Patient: sex M, age 17
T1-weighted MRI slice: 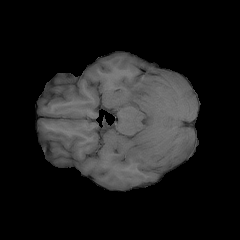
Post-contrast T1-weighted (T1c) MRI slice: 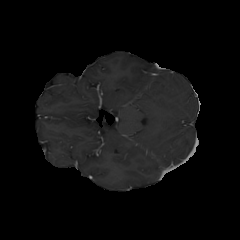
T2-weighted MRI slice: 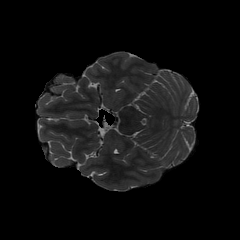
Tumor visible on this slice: no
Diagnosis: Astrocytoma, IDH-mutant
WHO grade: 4